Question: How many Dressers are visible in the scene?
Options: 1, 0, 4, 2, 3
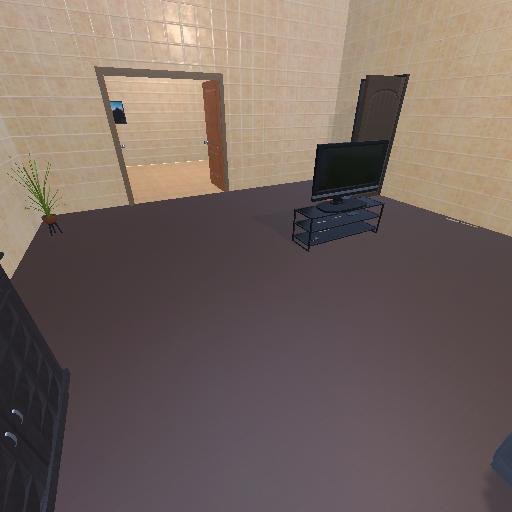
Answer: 1